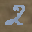
Label: 2